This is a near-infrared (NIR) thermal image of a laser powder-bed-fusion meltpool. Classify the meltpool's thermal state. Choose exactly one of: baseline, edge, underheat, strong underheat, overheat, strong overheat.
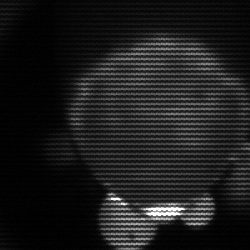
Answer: edge